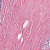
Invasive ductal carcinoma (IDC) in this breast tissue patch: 0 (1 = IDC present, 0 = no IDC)